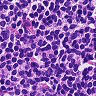
Metastatic tissue present: no